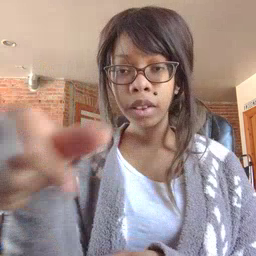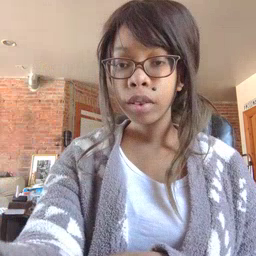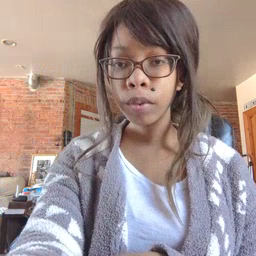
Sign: brother